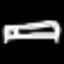
Label: bed